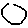
Label: hexagon